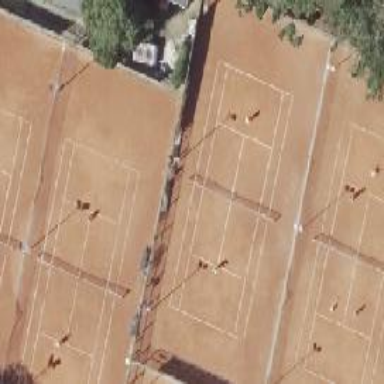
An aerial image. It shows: Clay tennis court on pitch.